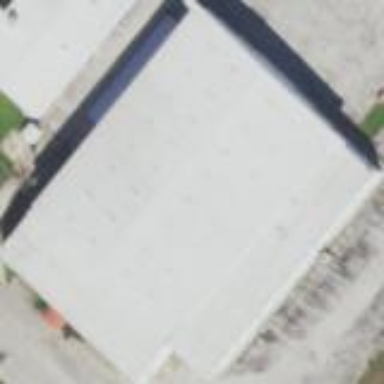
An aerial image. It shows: Hangar at the airport.